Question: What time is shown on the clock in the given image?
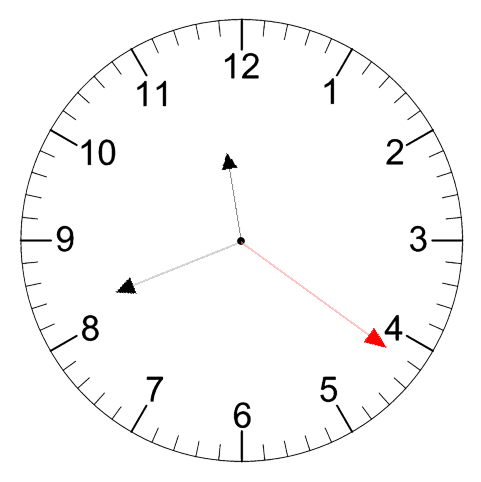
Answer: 11:41:21